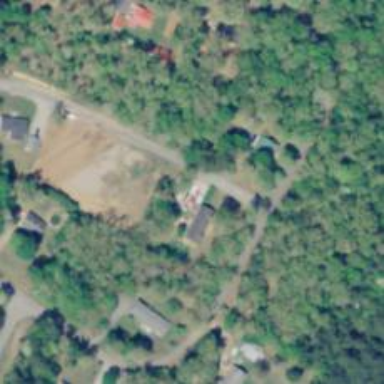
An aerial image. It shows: Driveway.